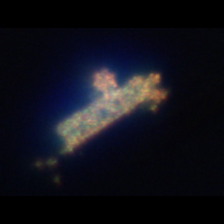
Taxon: Unknown_detritus
Group: Unknown